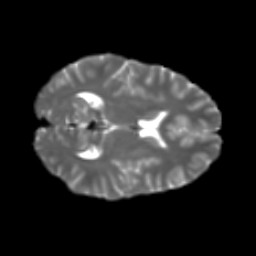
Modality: T2w
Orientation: axial
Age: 21
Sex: female
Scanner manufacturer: ge
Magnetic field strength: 3 T
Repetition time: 7.8 s
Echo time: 0.0606 s